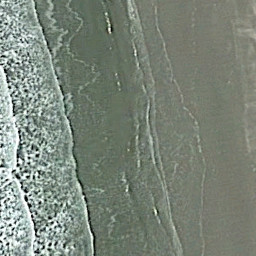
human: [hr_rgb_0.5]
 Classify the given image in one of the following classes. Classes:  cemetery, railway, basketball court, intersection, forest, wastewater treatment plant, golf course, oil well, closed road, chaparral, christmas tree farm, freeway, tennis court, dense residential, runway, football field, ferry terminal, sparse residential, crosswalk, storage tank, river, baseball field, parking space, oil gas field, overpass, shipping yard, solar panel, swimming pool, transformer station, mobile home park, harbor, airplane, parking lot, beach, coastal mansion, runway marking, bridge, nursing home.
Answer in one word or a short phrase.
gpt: beach